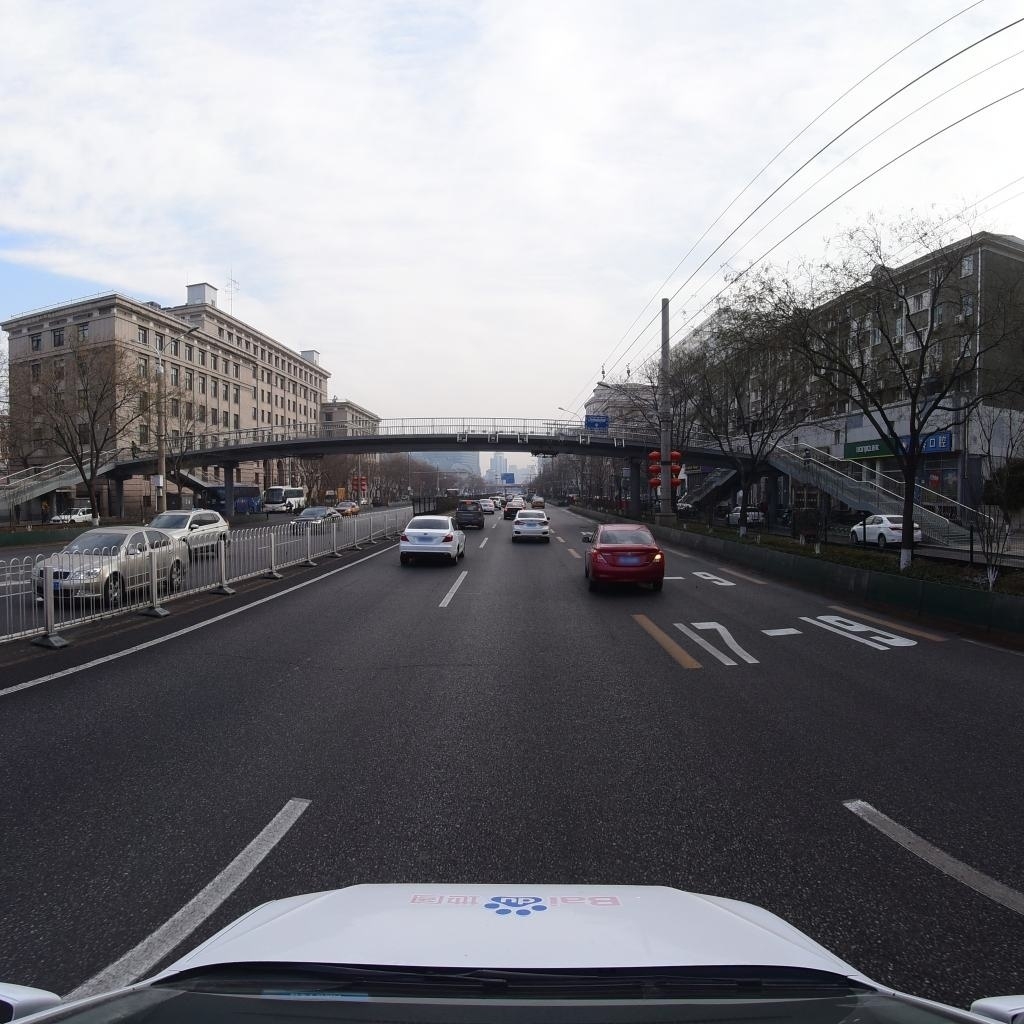
Region: Dongcheng
Road damage annotations: transverse crack